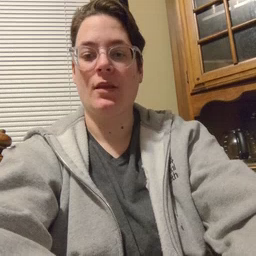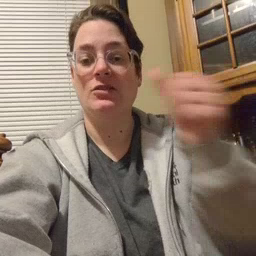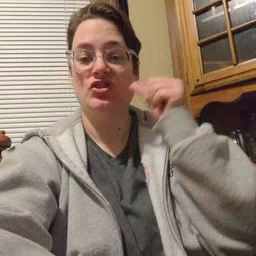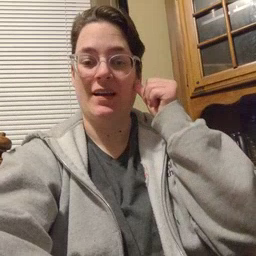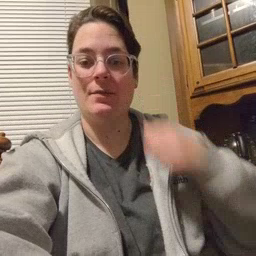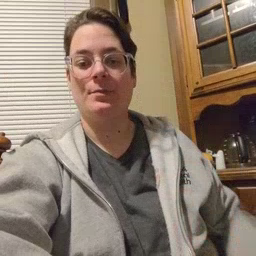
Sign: yesterday